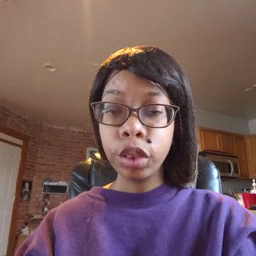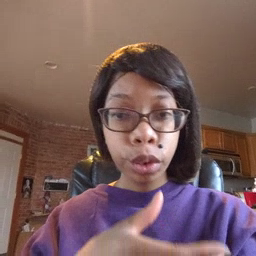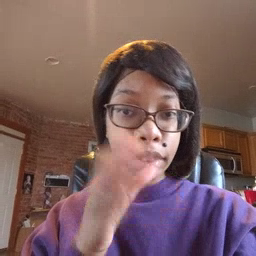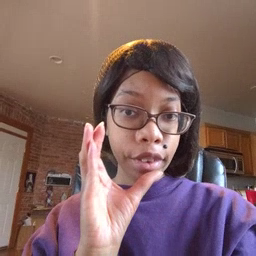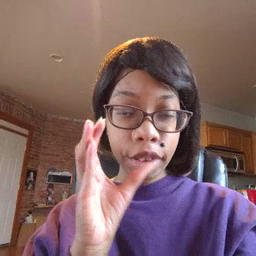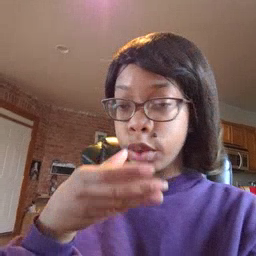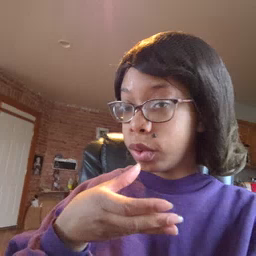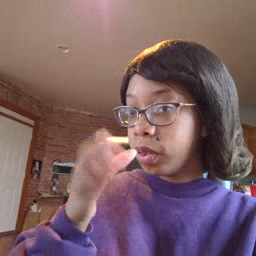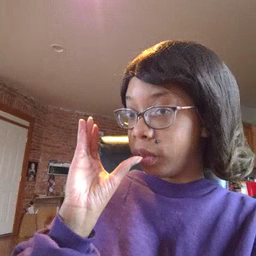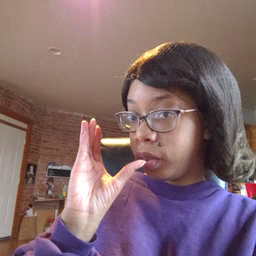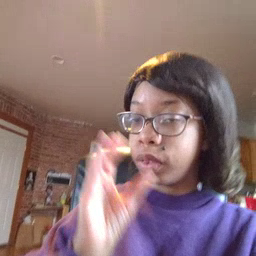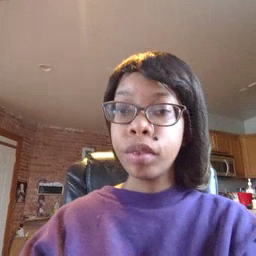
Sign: drink